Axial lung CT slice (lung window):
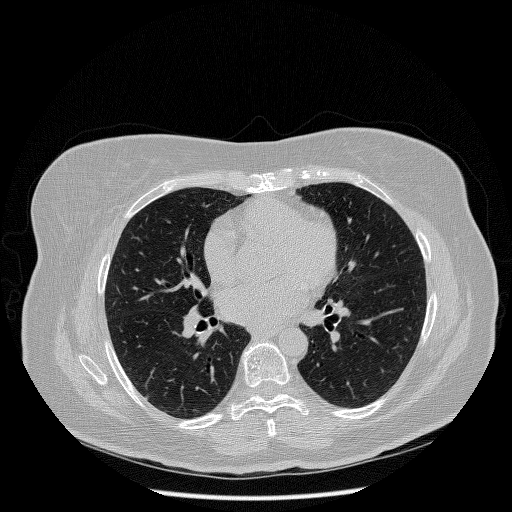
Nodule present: no